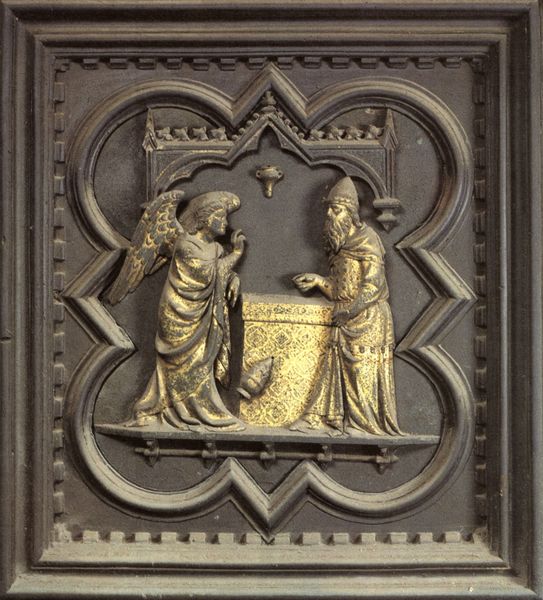
Titel: Südportal
Künstler: Andrea Pisano
Standort: Florenz, Baptisterium (EU - I - Toskana)
Schlagwörter: flügel, mann, geste, hut, szene, tisch, tür, ornament, bart, falten, rahmen, gewand, gold, gewänder, krone, engel, skulptur, relief, farbig, rahmung, italien, man, könig, detail, verzierung, metall, bronze, faltenwurf, platte, tor, foto, burg, gefäss, vergoldet, brokat, altar, portal, gotisch, weihrauch, florenz, erscheinung, heiliger, tiara, begrüßung, guss, erzengel, verkündigung, bronzeguss, kassette, baptisterium, ghiberti, vierpass, gabriel, nikolaus, paragone, erzengel gabriel, wandrelief, donatello, metallguss, #, bronzeportal, teilvergoldet, architekturdekor, baptisteriumstür, #tiara